Interaction volume radius: 5 \u00c5
Interaction volume height: 50 \u00c5
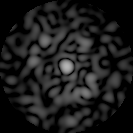
Disorder parameter: 0.8495